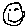
Label: smiley face